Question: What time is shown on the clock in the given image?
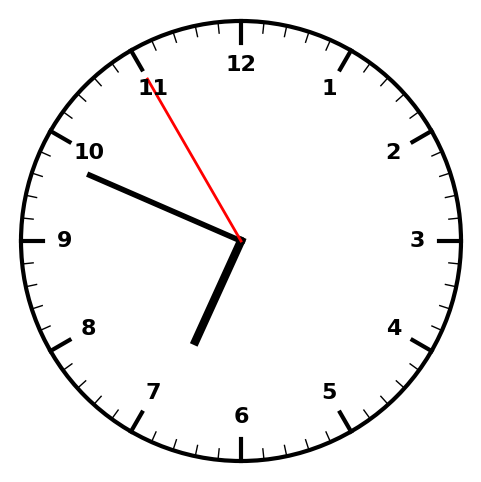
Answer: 06:48:55